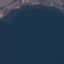
Label: SeaLake